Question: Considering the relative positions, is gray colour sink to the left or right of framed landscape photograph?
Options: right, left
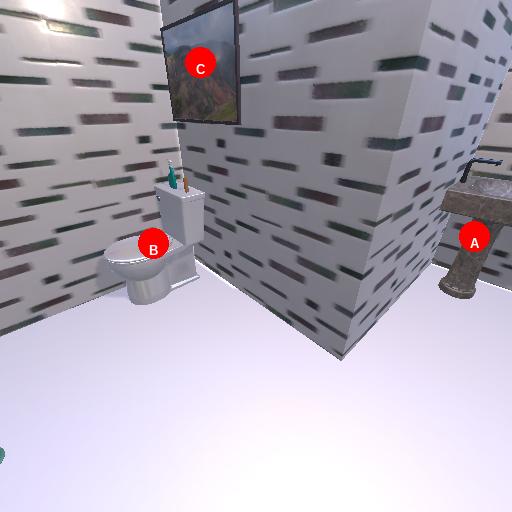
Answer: right